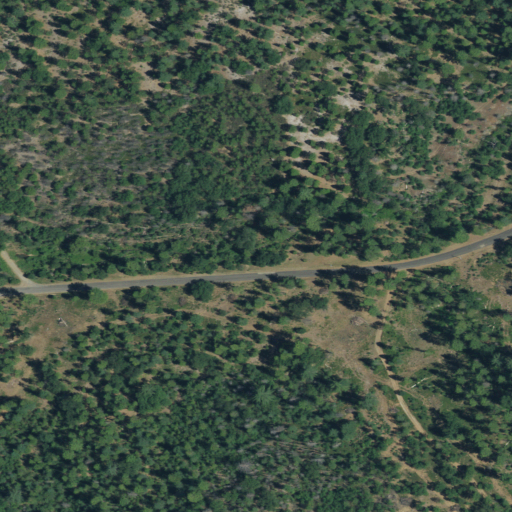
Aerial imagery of valley in California named Hells Hollow containing evergreen forest, mixed forest, deciduous forest, and shrub